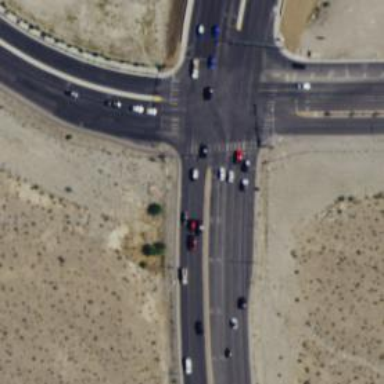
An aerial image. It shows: Solid stop line on the road.